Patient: sex M, age 35
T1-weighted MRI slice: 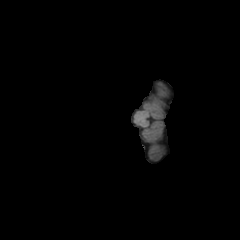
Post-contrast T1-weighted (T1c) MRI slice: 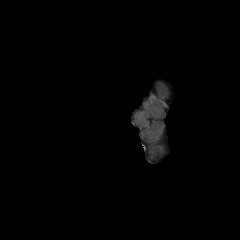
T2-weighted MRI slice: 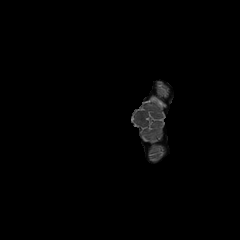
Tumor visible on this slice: no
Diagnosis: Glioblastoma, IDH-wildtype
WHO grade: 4